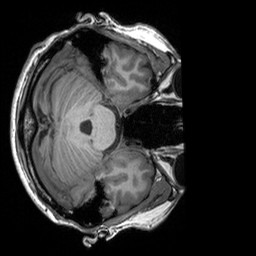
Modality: T1w
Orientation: axial
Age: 29
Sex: male
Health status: healthy
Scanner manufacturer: siemens
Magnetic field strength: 3 T
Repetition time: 2.3 s
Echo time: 0.00303 s